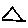
Label: triangle